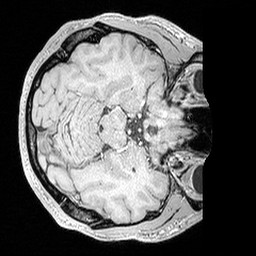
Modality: MP2RAGE
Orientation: axial
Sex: male
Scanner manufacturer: siemens
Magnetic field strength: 3 T
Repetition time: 5 s
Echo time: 0.00292 s